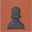
Piece: bP